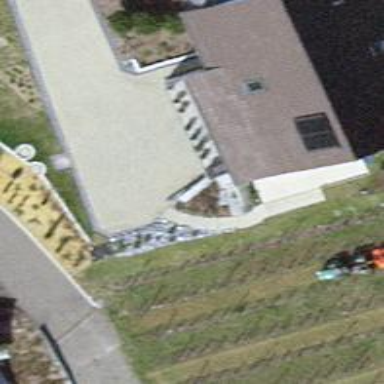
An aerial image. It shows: Simple house.